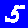
Digit: 5